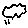
Label: cloud